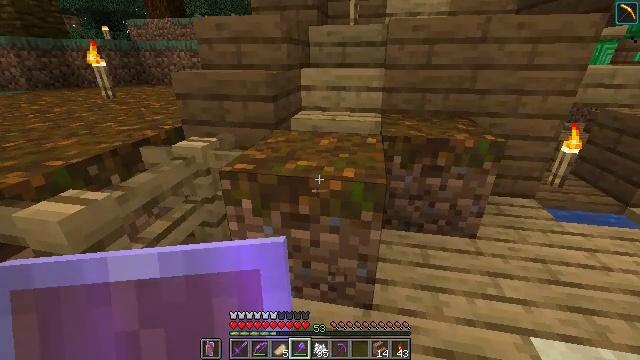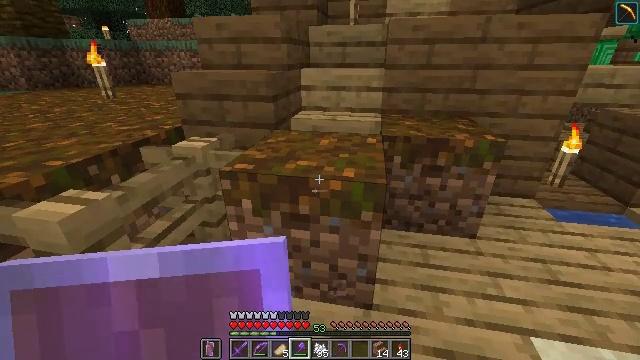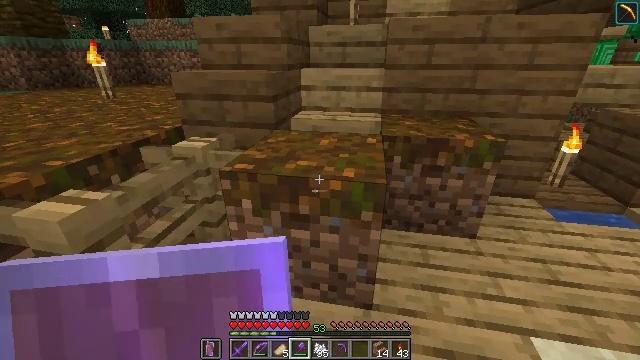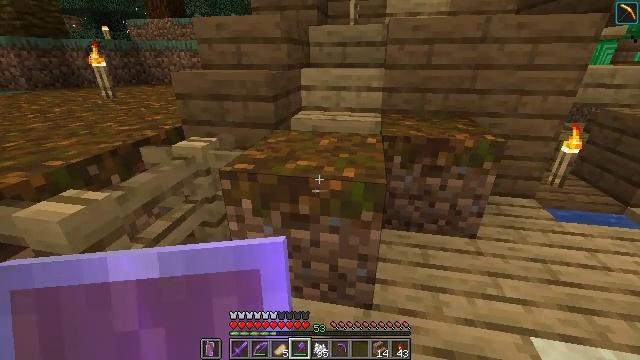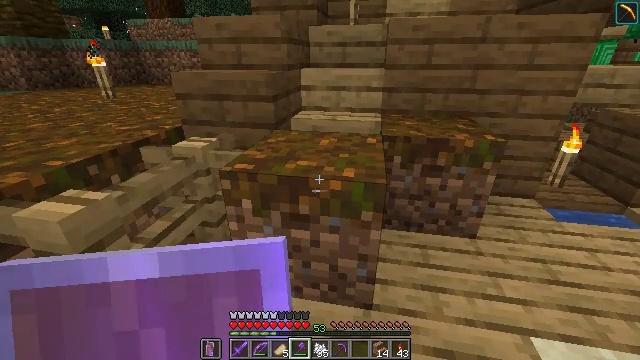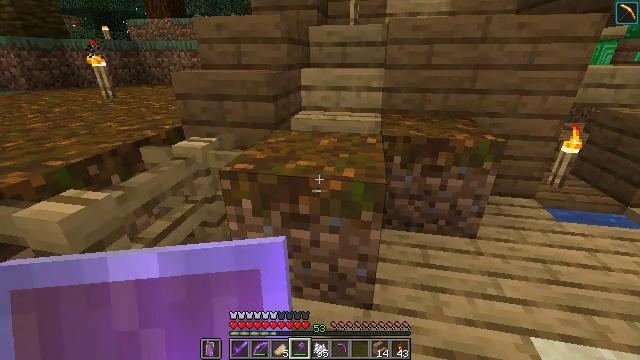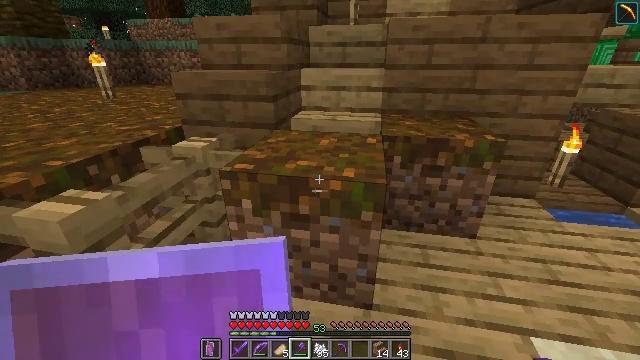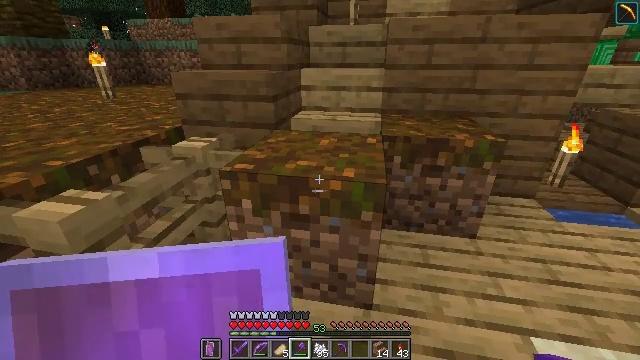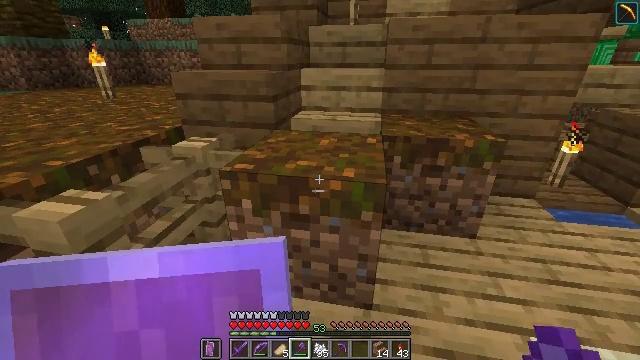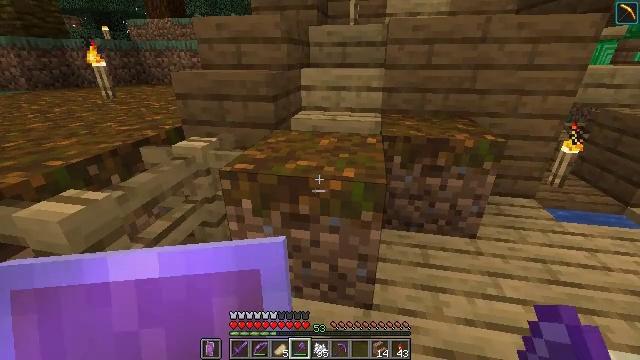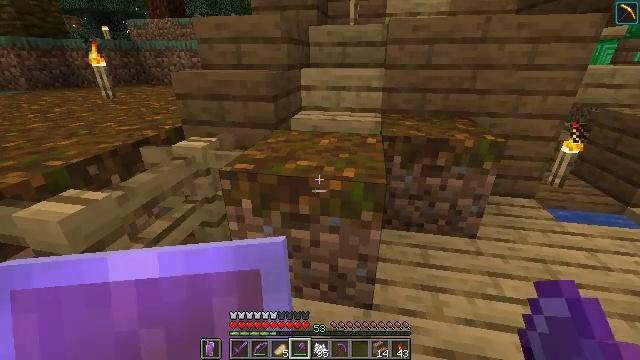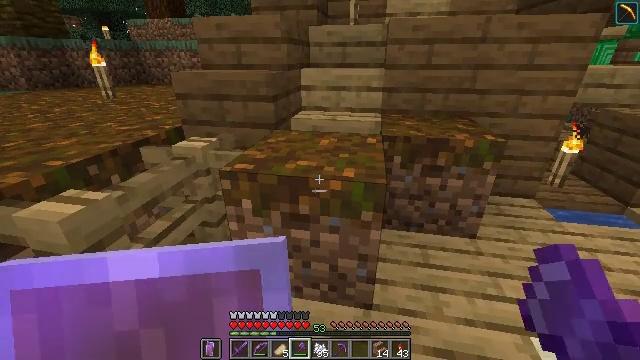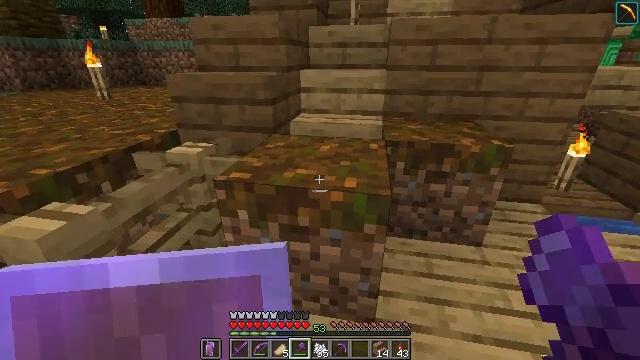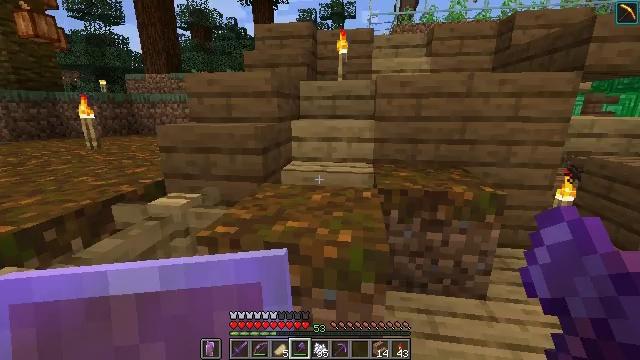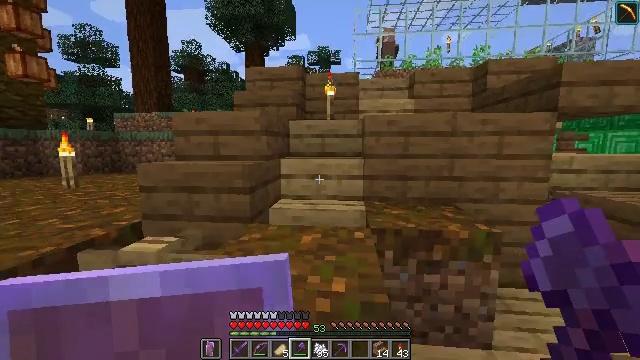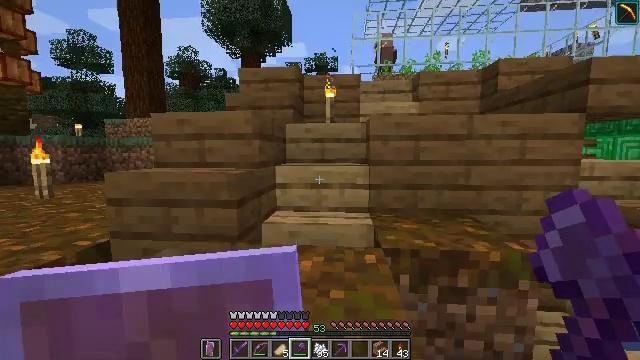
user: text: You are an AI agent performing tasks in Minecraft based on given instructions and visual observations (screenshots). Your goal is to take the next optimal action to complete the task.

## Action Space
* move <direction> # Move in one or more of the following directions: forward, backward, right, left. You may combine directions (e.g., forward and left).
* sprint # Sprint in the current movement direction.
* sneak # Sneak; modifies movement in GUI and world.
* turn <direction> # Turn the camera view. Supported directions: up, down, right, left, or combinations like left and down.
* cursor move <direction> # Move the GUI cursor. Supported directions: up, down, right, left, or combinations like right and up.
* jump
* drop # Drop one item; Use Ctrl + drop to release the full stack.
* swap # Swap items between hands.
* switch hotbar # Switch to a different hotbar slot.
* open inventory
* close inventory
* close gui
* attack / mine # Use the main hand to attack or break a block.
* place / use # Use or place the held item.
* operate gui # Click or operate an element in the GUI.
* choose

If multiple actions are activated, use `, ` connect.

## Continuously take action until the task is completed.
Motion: motion action
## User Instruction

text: Gather some oak stairs for reuse.
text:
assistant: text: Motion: no_op
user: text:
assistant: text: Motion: no_op
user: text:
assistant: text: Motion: no_op
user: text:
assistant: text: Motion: no_op
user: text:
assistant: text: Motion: no_op
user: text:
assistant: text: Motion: no_op
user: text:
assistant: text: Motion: no_op
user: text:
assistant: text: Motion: no_op
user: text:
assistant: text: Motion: no_op
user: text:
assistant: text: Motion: no_op
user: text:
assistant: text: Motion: no_op
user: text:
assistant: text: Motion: move forward
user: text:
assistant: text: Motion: move forward, turn right and up
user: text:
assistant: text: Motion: move forward, turn right and up
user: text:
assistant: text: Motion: move forward, turn up
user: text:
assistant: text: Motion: move forward
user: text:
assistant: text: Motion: no_op
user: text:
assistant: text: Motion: no_op
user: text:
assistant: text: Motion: turn left
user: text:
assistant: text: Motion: turn left
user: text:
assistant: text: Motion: no_op
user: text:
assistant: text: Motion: no_op
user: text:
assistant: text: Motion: no_op
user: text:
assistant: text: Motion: no_op
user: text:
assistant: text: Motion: attack / mine
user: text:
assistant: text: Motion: attack / mine
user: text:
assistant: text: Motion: no_op
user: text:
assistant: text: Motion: no_op
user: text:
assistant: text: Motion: no_op
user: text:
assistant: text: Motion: no_op